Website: apple
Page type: account-selection
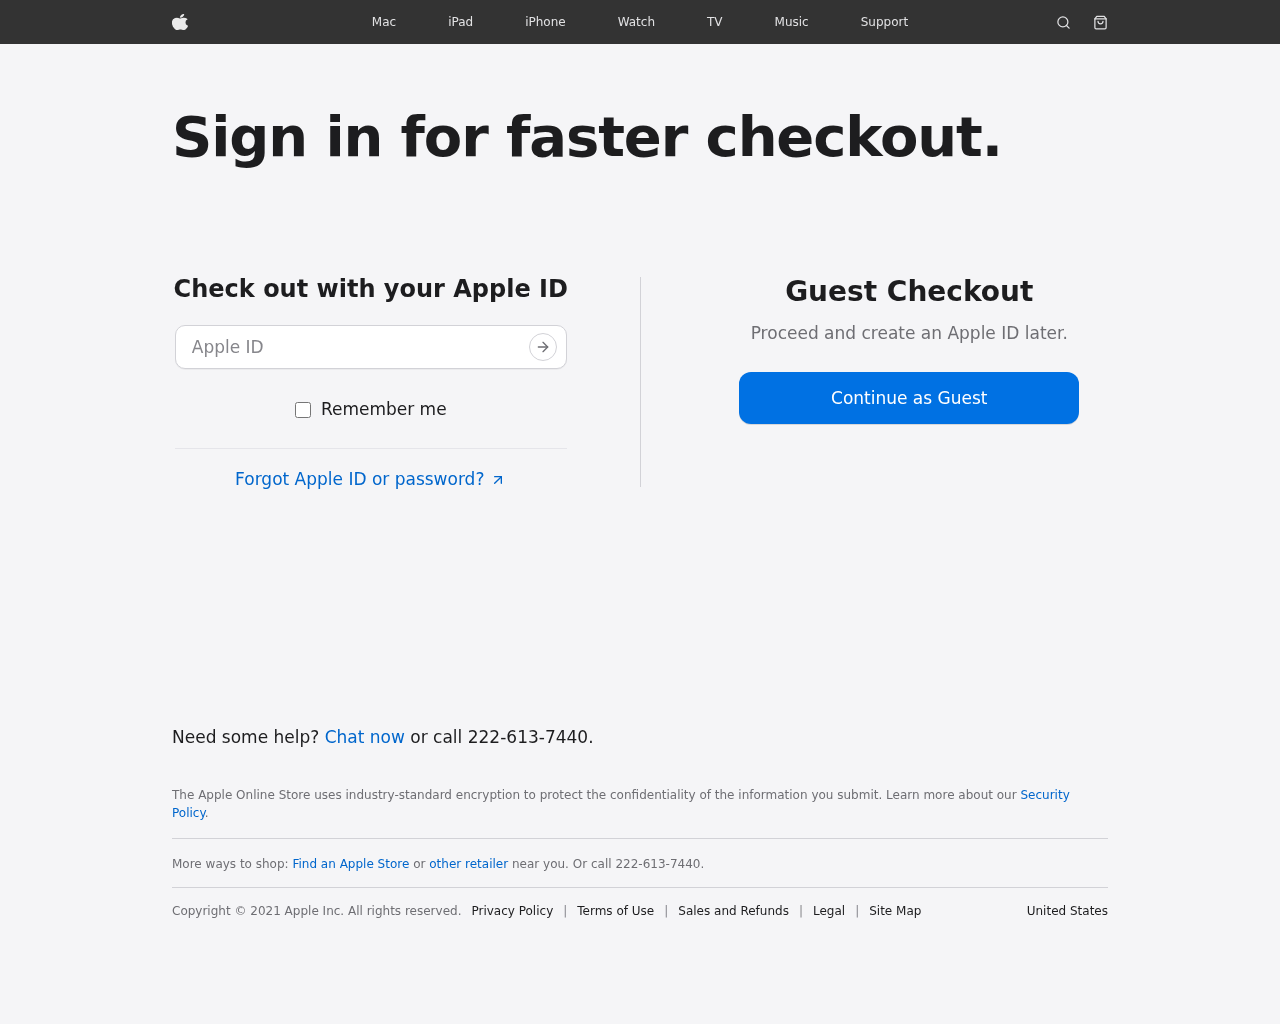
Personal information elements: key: PII_LOGIN_USERNAME
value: nicole.ortega